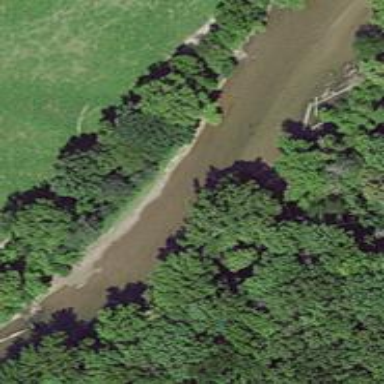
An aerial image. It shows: Beautiful river scene.